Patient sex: M
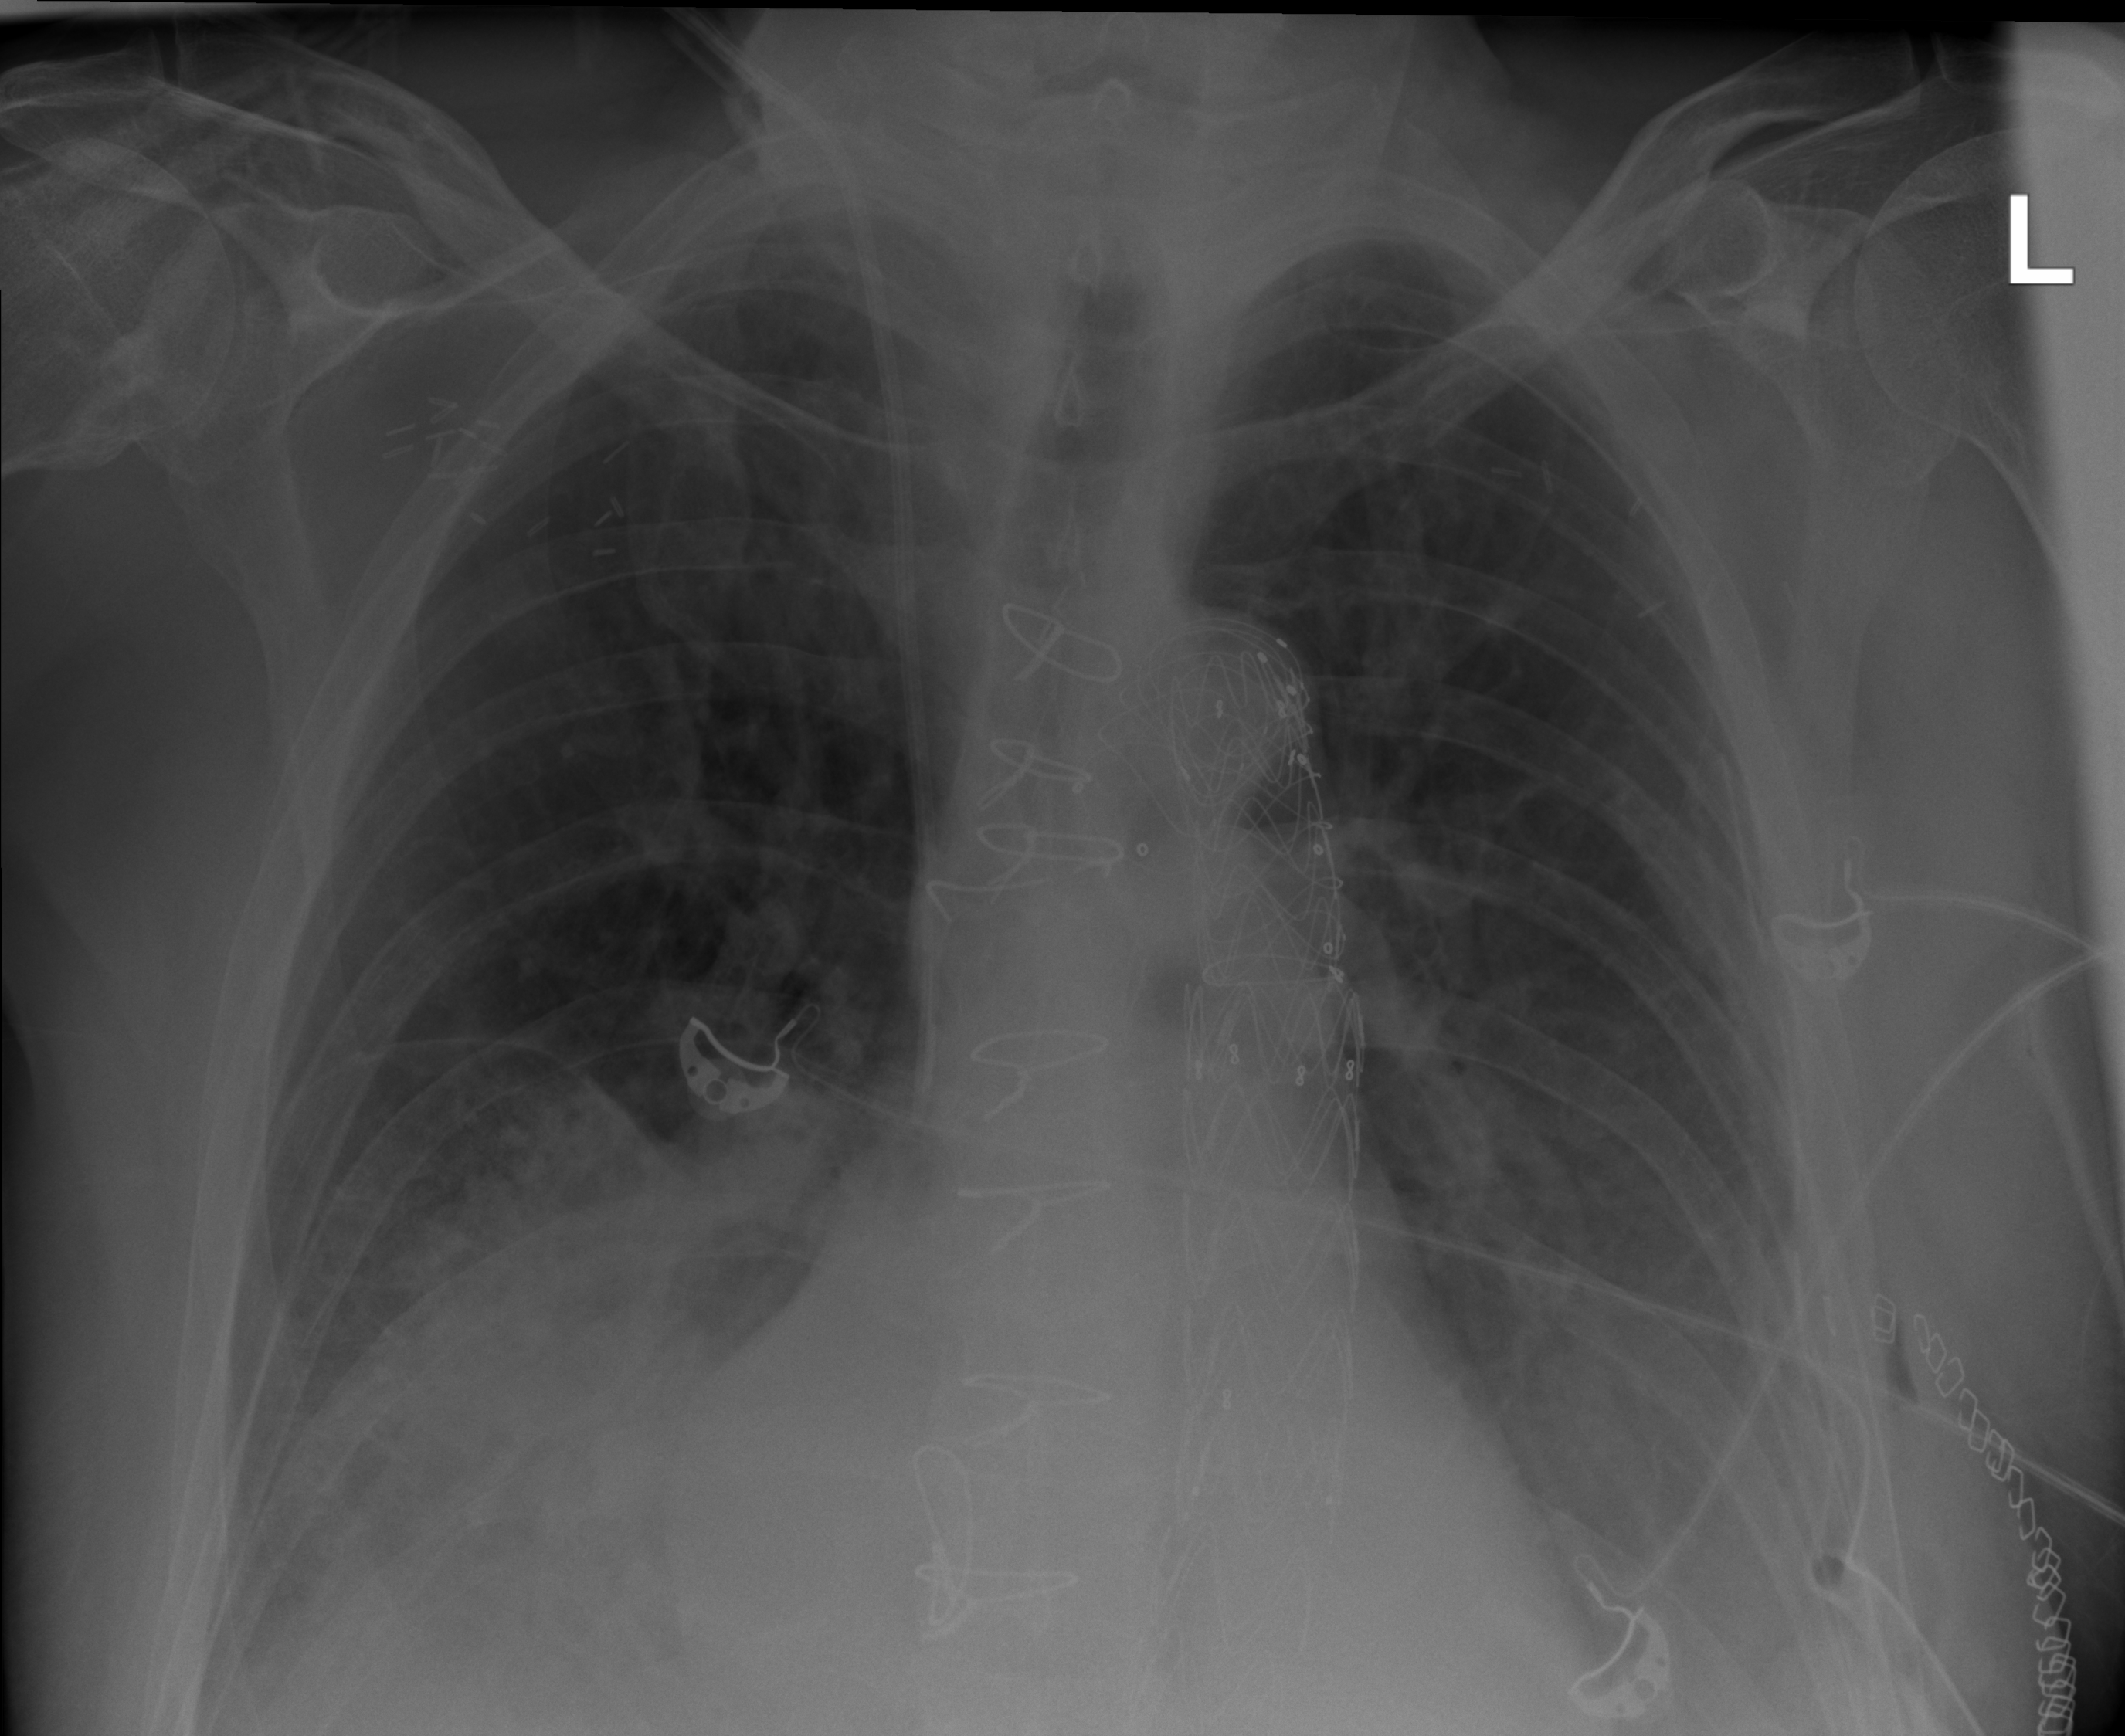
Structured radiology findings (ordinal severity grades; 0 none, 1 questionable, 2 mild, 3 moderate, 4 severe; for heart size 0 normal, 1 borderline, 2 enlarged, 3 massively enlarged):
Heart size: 0
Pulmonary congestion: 2
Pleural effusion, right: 2
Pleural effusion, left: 2
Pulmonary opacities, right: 2
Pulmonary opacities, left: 0
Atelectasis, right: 2
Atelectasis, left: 2